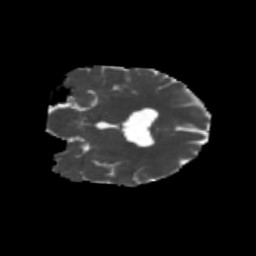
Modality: MD
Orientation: coronal
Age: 26
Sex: female
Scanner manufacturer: siemens
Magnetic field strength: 3 T
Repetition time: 1.8 s
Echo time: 0.07 s